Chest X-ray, PA view. Patient: 70 years old, sex M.
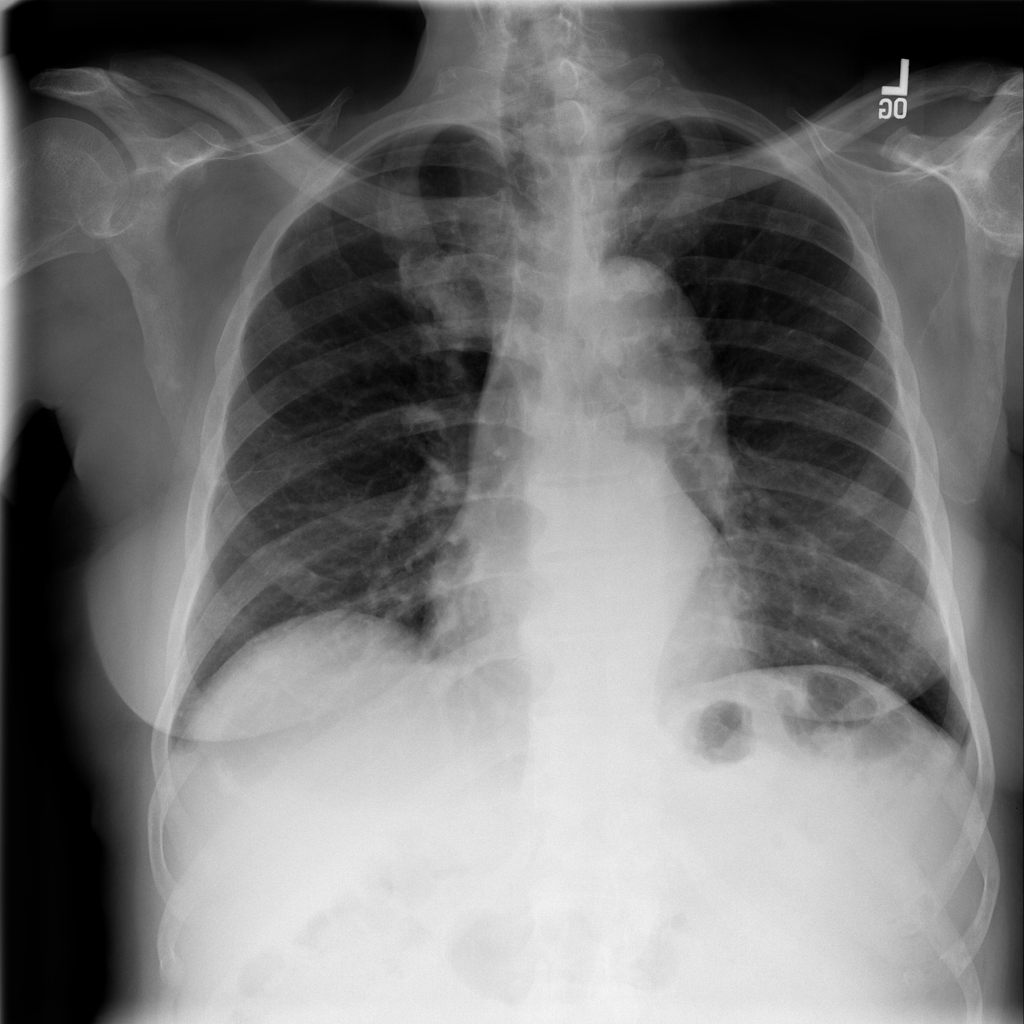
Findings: No Finding